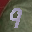
Label: 9